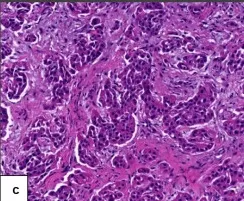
Peritoneal biopsy stained with hematoxylin and eosin (H&E). ; the epithelioid component is shown with 20x magnification.
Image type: pathology (h&e)